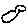
Label: bird